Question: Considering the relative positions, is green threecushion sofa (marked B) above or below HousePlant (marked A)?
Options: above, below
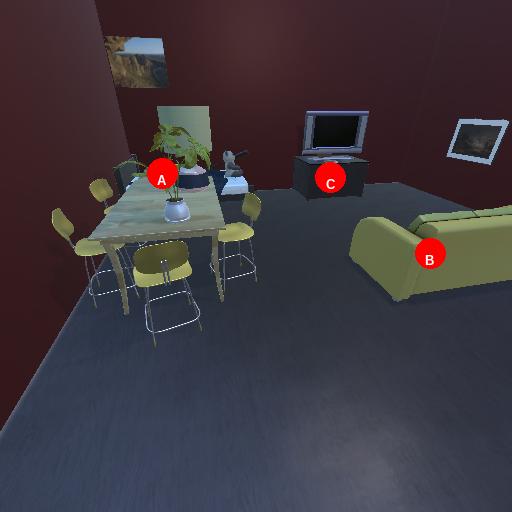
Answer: above